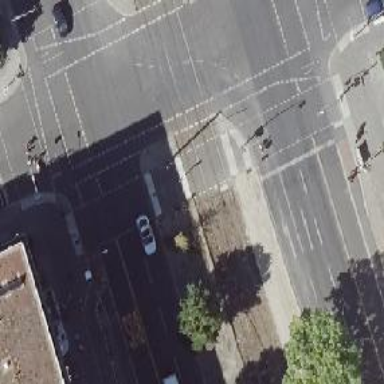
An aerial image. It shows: Traffic island located on footway.